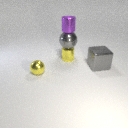
large gray metal sphere below small purple metal cylinder